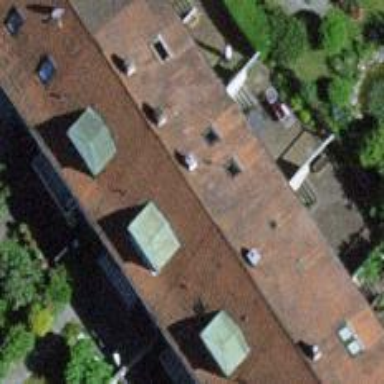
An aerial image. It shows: Terrace building.